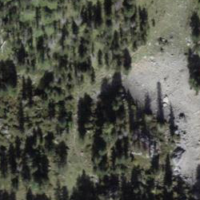
EUNIS habitat code: 43
Species observed at this site:
Selaginella selaginoides
Rubus saxatilis
Polystichum lonchitis
Boloria titania
Bartsia alpina
Gymnocarpium robertianum
Asplenium viride